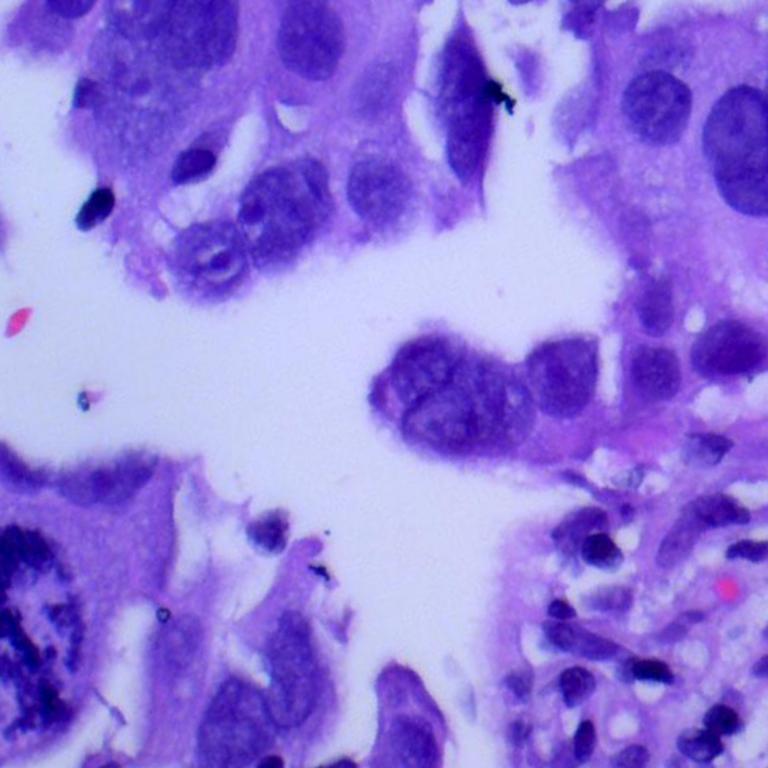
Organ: lung
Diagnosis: adenocarcinomas